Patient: sex M, age 32
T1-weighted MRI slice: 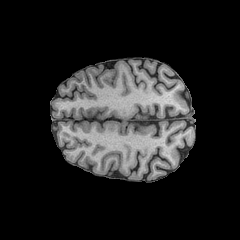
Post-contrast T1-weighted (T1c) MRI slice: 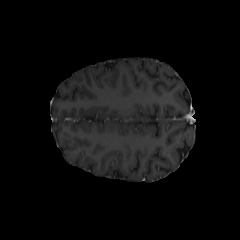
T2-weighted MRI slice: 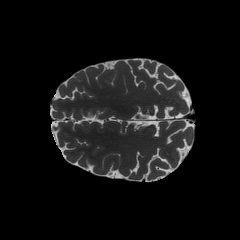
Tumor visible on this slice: no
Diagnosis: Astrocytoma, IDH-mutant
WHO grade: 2